Question: I have started learning Facebook's Flux architecture. I am trying to make a simple login screen. I have followed the <URL> sample app to create the screen. I have a problem of circular dependency between ServerActionCreator and WebAPIUtils. Please see the code below.
'''
var AppDispatcher = require('../dispatcher/AppDispatcher');
var Constants = require('../constants/Constants');
var WebAPIUtils = require('../utils/WebAPIUtils');
var ActionTypes = Constants.ActionTypes;
module.exports = {
receiveLoginStatus: function(status){
AppDispatcher.handleServerAction({
type: ActionTypes.RECEIVE_LOGIN_STATUS,
status: status
});
},
loginSubmit: function(data){
WebAPIUtils.login(data);
}
}
'''
'''
var ServerActionCreator = require('../actions/ServerActionCreator');
module.exports = {
login: function (data) {
//Mock server API call
var status = JSON.parse('{"status":"success"}');
ServerActionCreator.receiveLoginStatus(status);
}
};
'''
As you can see ServerActionCreator depends on WebAPIUtils and WebAPIUtils depends ServerActionCreator.
I think, due to circular dependency WebAPIUtils becomes an empty object and I am getting "undefined is not a function" error when loginSubmit function in ServerActionCreator is called. Screenshot below.

How to handle this scenario? or Is there any alternative way? Any help is much appreciated.
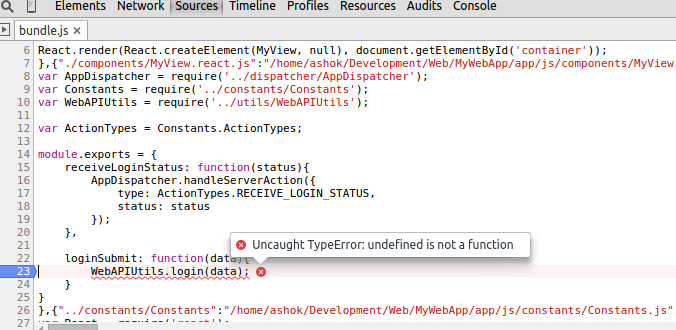
Answer: Whenever you have a circular dependency between modules, a common solution is to either combine the modules or to create a third entity that will break the cycle.
In your case, I'd argue that you could move 'loginSubmit' to a different action creators module. It's actually a user action, not a sever action, anyway. So maybe 'loginSubmit' could go in 'UserActionCreators.js' along with any number of other user action creator methods.
Another solution to your problem (and to circular dependencies in general) is to make your methods more pure, removing dependencies and instead passing in dependencies as arguments. So 'WebAPIUtils.login()' could take a second argument, which would be the success callback. Thus:
'''
WebAPIUtils.login(data, ServerActionCreator.receiveLoginStatus)
'''